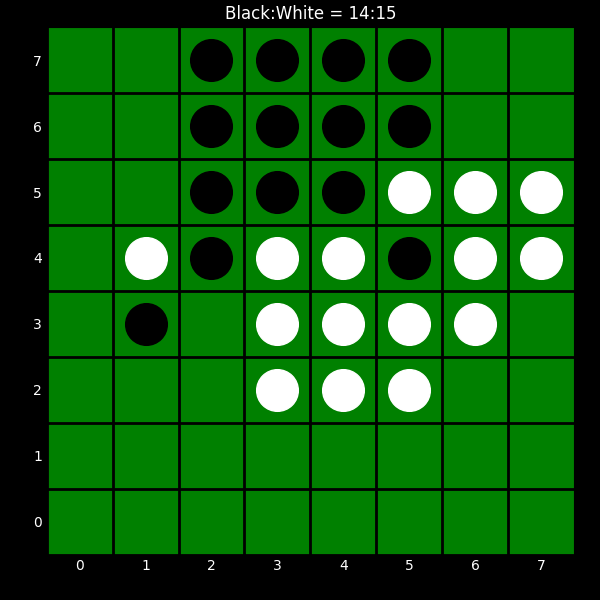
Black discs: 14
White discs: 15